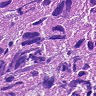
Metastatic tissue present: yes